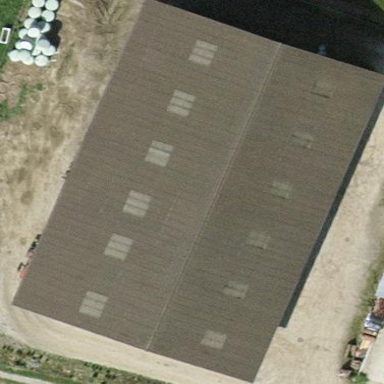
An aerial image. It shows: Gabled roof on farm auxiliary building.